Interaction volume radius: 10 \u00c5
Interaction volume height: 10 \u00c5
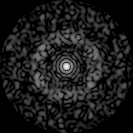
Disorder parameter: 0.8312